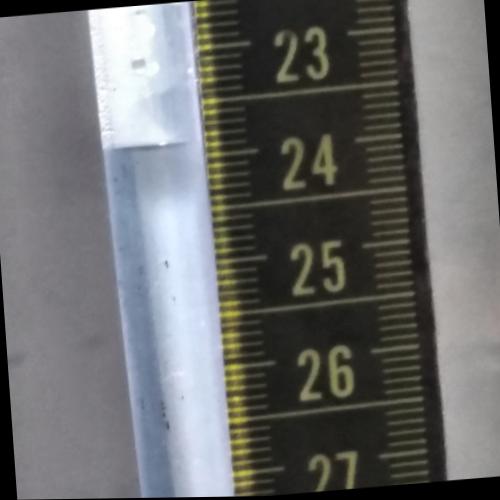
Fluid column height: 23.9 cm